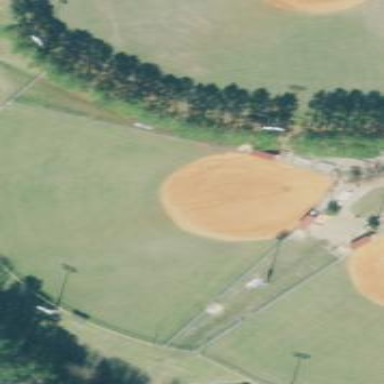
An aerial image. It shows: Baseball pitch for leisure and sports activities.